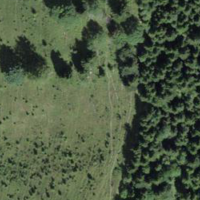
EUNIS habitat code: 44
Species observed at this site:
Sambucus racemosa